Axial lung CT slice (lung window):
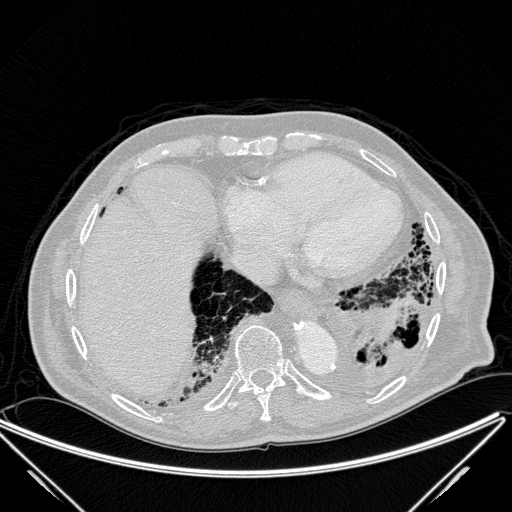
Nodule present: no